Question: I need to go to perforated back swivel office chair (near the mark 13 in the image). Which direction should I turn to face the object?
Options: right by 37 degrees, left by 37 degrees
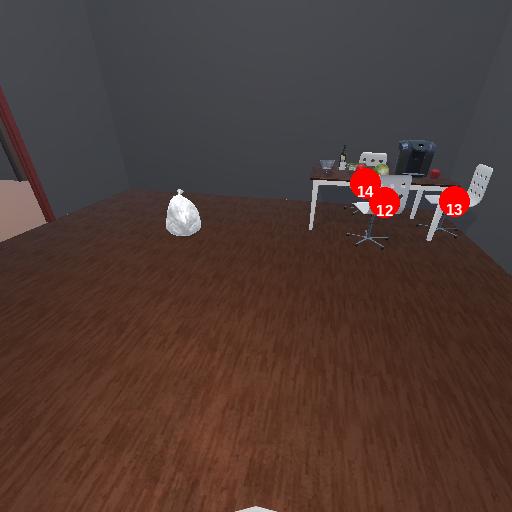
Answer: right by 37 degrees